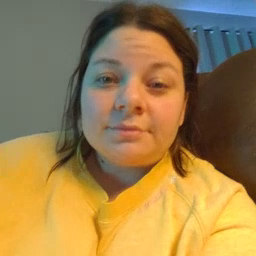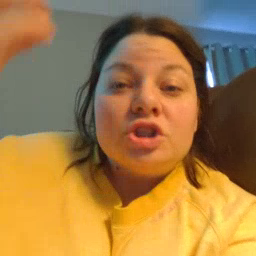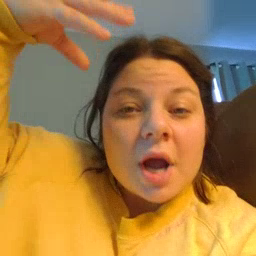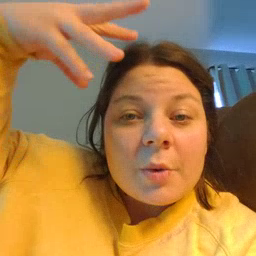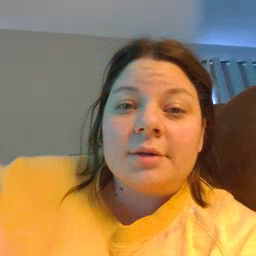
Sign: shower